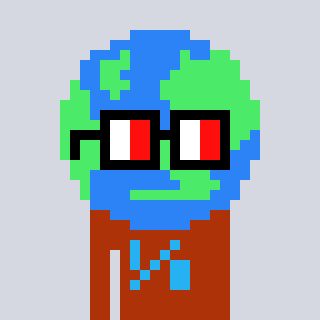
a pixel art character with square glasses with black frames and red eyes, a earth-shaped head and a hotbrown-colored body on a cool background